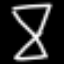
Label: hourglass